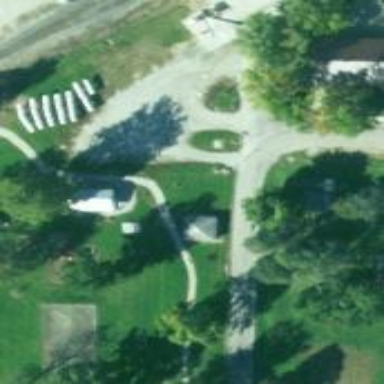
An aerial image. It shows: Memorial site with historic significance.